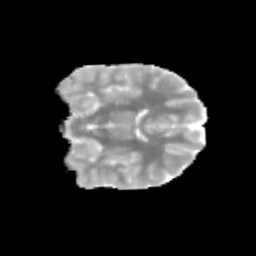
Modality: MD
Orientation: coronal
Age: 12
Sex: male
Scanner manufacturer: siemens
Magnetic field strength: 3 T
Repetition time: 3.8 s
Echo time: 0.07 s